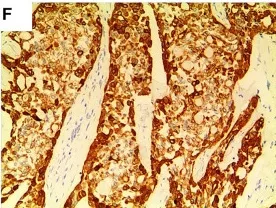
Chest enhanced CT, bronchoscopy, pathological image, and immunohistochemistry assay of case 1. (D) Visual depiction of flexible bronchoscopy, confirming the presence of a ball-shaped soft solid tumor originating from the right upper lobe bronchus.
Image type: pathology (immunostaining)